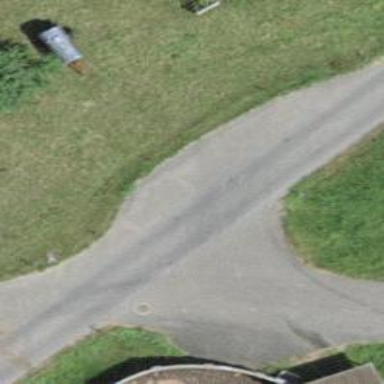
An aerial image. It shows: Passing place on the road.